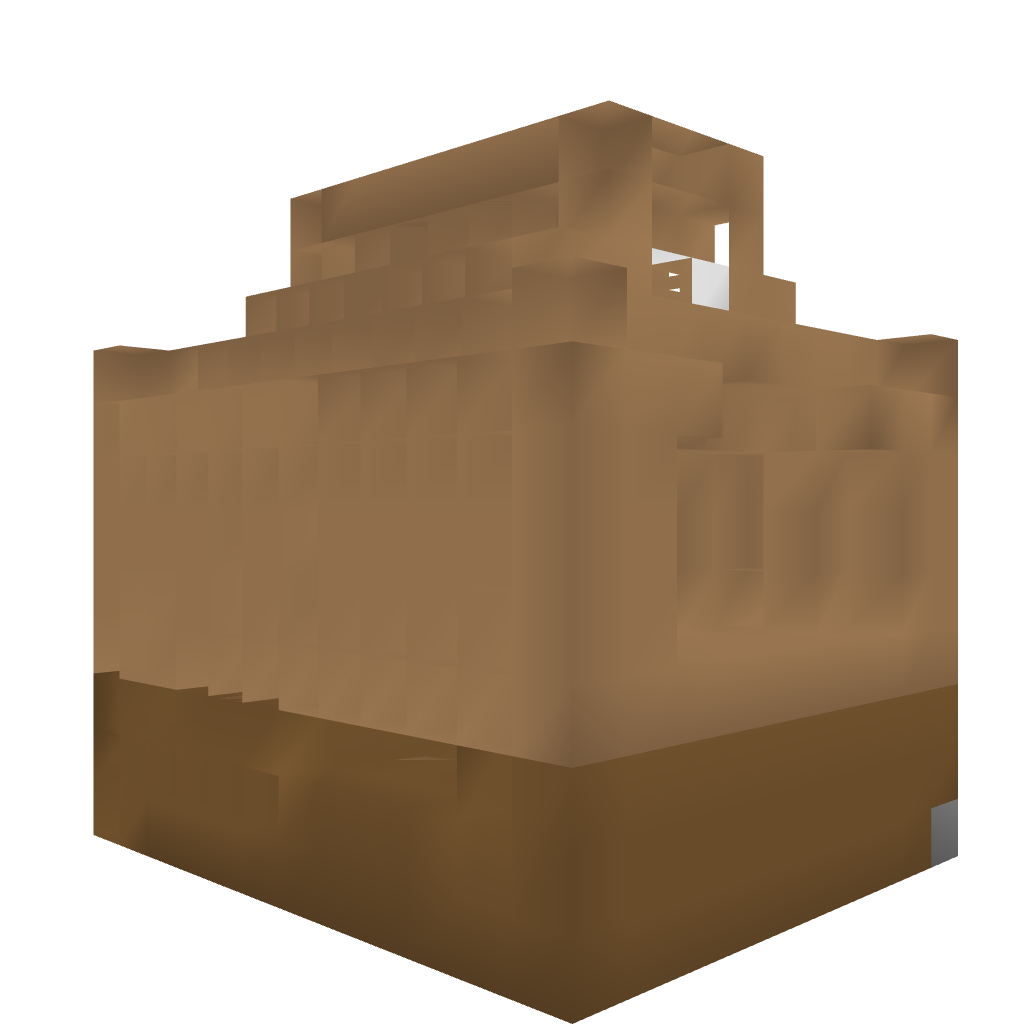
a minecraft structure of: Cannon bad low quality